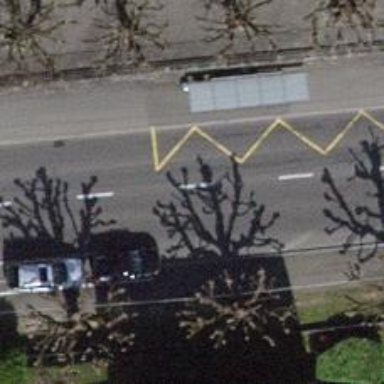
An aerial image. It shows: Trolleybus stop position for public transport.